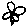
Label: flower